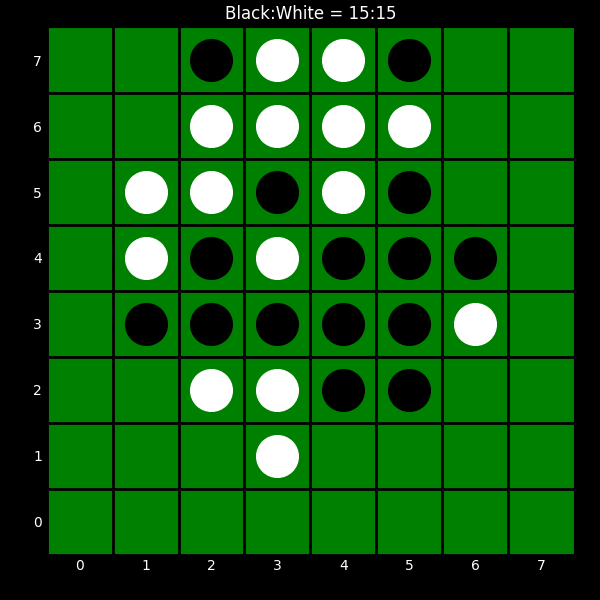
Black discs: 15
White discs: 15